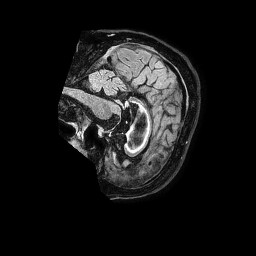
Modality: FLAIR
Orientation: sagittal
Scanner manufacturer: philips
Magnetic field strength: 1.5 T
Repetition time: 4.8 s
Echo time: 0.3 s